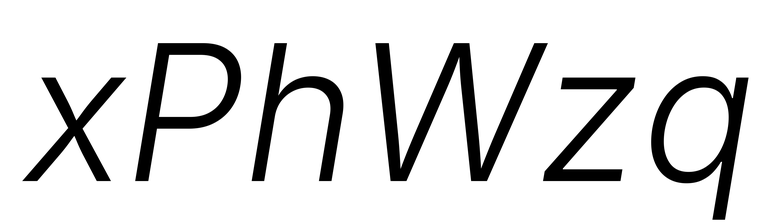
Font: Inter-Italic_Light_Italic